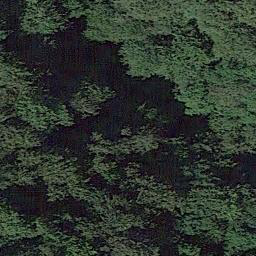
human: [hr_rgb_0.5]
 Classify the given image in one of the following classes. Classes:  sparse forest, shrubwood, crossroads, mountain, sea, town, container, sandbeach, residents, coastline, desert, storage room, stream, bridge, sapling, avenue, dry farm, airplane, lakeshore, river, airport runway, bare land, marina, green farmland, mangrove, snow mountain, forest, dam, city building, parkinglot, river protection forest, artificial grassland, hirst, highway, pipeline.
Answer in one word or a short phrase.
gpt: forest